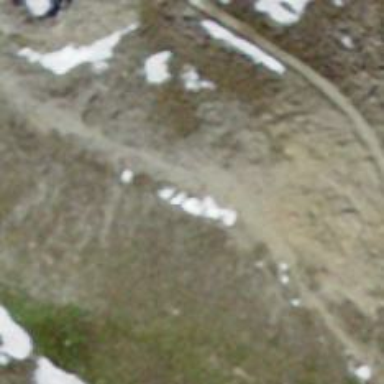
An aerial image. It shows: Unpaved path.